Question: I am learning creating a SOAP web service in Eclipse Luna. I downloaded the binary version CXF and extracted it. Now, Eclipse gives me the above error when I try to add the CXF runtime. I checked the extracted folder but there is no CXF jar file as such. I Googled it but could not find it.
Do I have to download only a specific version that would be compatible with .
Moreover, I was also able to install 2 out of 3 Eclipse plugins (Checkstyle, PMD). I did not get the 3rd one ( Subversion plugin).

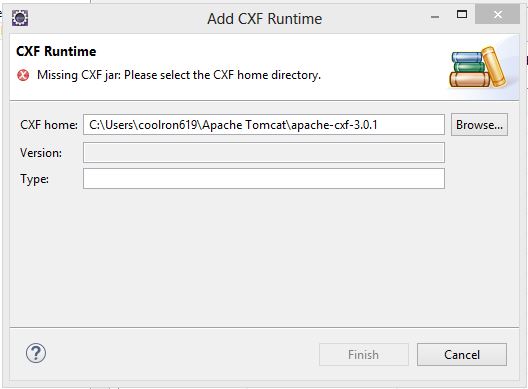
Answer: On Eclipse, Go to Windows menu --> Preferences. Search for 'CXF' and you'll see a 'CVF 2.x Preferences'. On 'CXF Runtime' tab, click the add button and search for the installation of the CXF folder (this should come by unzipping the latest CXF release found on the <URL>. Select the folder of the CXF library and let Eclipse find the version and type. Once done, click 'Finish'.